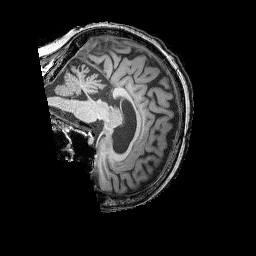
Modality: T1w
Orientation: sagittal
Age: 67
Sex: female
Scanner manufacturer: siemens
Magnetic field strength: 3 T
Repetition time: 2.25 s
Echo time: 0.00415 s